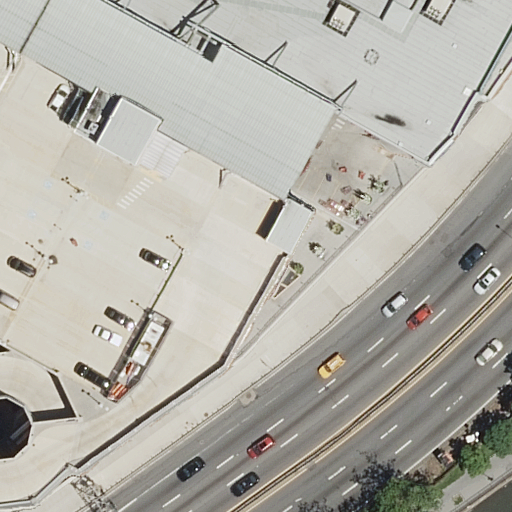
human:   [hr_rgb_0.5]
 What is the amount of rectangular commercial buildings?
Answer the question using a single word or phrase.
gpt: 0

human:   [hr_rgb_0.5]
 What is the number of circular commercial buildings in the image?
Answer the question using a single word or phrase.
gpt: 0

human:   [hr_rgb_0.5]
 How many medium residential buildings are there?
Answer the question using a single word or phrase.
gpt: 0

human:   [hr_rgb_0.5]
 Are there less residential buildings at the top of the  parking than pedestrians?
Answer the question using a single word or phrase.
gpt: yes

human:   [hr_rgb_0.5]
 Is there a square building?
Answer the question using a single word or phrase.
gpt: no

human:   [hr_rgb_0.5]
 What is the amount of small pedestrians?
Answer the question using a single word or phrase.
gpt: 0

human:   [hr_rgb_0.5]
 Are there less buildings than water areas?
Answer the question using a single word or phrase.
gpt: no

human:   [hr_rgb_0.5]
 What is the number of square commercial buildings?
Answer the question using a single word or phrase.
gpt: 0

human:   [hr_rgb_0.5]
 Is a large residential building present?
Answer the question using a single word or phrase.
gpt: no

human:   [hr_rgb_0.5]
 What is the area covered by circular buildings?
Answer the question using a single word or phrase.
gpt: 0m2

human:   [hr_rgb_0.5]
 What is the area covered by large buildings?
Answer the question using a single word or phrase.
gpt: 8400m2

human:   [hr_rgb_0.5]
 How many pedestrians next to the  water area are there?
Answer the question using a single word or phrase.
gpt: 1

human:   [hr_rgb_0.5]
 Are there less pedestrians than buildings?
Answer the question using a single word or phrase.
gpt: yes

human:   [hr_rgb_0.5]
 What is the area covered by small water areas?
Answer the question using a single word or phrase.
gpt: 32m2

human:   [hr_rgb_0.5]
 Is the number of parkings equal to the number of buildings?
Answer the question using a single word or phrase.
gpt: no

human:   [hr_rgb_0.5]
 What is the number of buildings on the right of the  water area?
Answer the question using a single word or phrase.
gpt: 0

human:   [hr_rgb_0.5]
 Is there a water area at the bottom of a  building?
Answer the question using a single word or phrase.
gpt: yes

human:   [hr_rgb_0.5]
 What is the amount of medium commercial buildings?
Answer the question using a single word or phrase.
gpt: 0

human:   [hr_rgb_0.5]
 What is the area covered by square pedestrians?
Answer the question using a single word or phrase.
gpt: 0m2

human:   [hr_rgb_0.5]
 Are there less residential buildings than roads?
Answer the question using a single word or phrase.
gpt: yes

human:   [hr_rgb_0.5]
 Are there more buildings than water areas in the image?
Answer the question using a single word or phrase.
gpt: yes

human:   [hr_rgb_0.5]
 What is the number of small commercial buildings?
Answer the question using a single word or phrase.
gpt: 0

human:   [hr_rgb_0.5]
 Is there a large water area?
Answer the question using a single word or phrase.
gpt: no

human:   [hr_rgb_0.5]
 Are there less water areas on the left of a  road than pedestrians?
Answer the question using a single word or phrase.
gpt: yes

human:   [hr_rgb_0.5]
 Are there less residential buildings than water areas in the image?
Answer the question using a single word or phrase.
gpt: yes

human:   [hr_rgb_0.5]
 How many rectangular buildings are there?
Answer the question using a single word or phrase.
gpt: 0

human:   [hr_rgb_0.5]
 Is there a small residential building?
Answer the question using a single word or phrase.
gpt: no

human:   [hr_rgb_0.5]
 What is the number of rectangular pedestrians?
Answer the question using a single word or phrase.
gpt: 0

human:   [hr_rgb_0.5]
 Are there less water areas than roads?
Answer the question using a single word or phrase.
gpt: yes

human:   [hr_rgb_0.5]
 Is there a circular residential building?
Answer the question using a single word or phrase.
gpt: no

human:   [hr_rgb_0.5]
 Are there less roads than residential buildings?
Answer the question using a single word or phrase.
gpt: no

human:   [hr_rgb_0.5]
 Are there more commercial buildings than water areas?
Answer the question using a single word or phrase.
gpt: no

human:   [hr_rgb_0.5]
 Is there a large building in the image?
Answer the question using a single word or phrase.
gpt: yes

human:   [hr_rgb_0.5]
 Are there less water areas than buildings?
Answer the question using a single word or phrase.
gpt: yes

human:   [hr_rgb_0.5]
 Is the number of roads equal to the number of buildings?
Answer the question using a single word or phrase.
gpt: no

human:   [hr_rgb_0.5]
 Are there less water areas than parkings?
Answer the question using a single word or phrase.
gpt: no